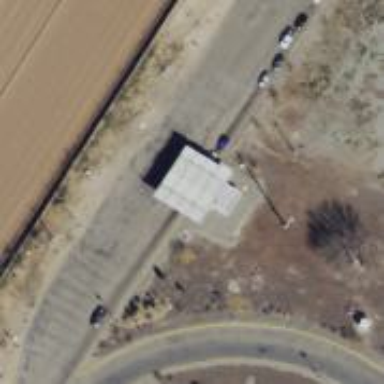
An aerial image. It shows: Border control barrier.